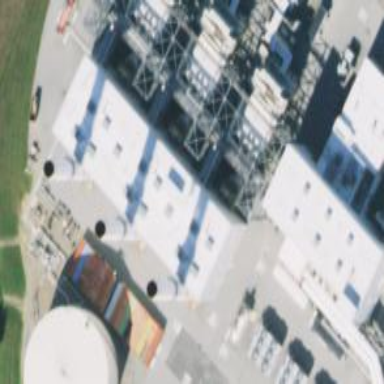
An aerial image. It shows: Gas turbine generator.